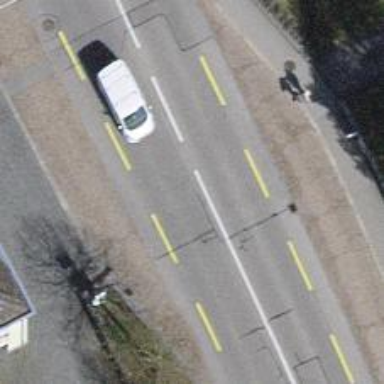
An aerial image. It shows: Bus stop with stop position for public transport.